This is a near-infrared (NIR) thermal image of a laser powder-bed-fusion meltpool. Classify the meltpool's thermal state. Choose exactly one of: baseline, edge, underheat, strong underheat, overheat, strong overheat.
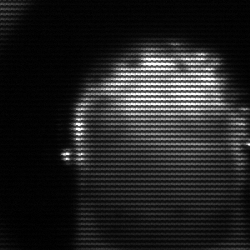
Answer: baseline